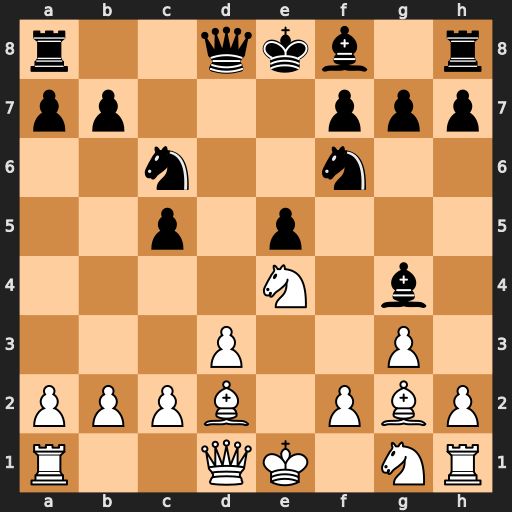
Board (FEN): r2qkb1r/pp3ppp/2n2n2/2p1p3/4N1b1/3P2P1/PPPB1PBP/R2QK1NR
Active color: w
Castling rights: KQkq
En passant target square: -
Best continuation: Nxf6+ Qxf6 Qxg4